Question: I have this database format below (taken from phpmyadmin, the tables are relational already):

I'm trying to get all "videos.Video_Name, videos.Video_URL" with a certain "tags.Tag_Name" via the "tagmap" relational mapping. I've never really used MySQL before for anything more than SELECT's and DELETE's and the syntax of JOIN is proving too much to bear, and at this point it'd just be faster to ask for help than to keep bashing my head against it.
I know I should be using JOIN but I have no idea of the syntax to accomplish what I want.
The completely invalid query I tried was:
'''
SELECT videos.Video_URL, videos.Video_Name
FROM tagmap
INNER JOIN videos ON videos.Video_ID = tagmap.Video_ID
INNER JOIN tagmap ON tagmap.Tag_ID = tags.Tag_ID
WHERE tags.Tag_Name = '$_GET[tag]'
'''
But it returned no rows.
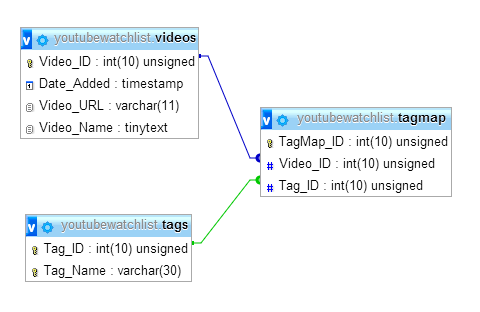
Answer: Now Try this one.
'''
SELECT videos.Video_Name, videos.Video_URL FROM videos,tags,tagmap
WHERE videos.Video_ID = tagmap.Video_ID AND tags.Tag_ID = tagmap.Tag_ID AND
tags.Tag_Name='$_GET[tag]'
'''
Same Result with Joins
'''
SELECT videos.Video_Name, videos.Video_URL FROM tagmap
RIGHT JOIN videos ON videos.Video_ID = tagmap.Video_ID
LEFT JOIN tags ON tags.Tag_ID = tagmap.Tag_ID
WHERE tags.Tag_Name = '$_GET[tag]'
'''
Hope it will not give any error.
Thanks.